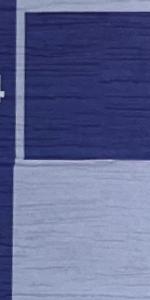
Label: Empty